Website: walmart
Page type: account-selection
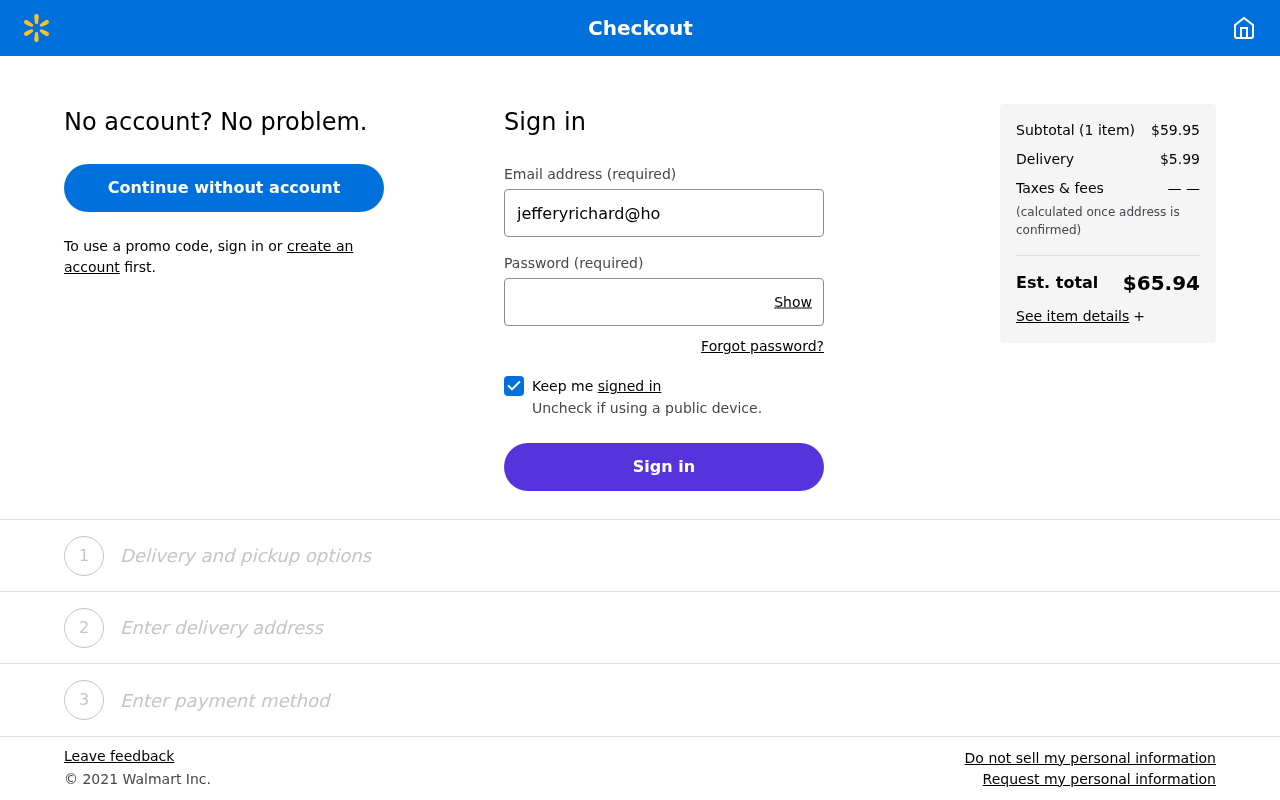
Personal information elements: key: PII_EMAIL
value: jefferyrichard@hotmail.com
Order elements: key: ORDER_NUM_ITEMS
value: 1
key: ORDER_SUBTOTAL
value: $59.95
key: ORDER_SHIPPING_COST
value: $5.99
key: ORDER_TOTAL
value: $65.94